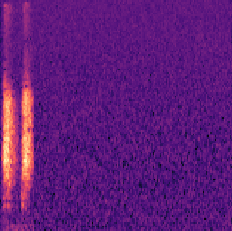
Sound class: Dog